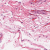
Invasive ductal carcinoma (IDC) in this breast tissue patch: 0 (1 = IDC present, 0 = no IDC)